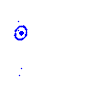
Particle: kaon